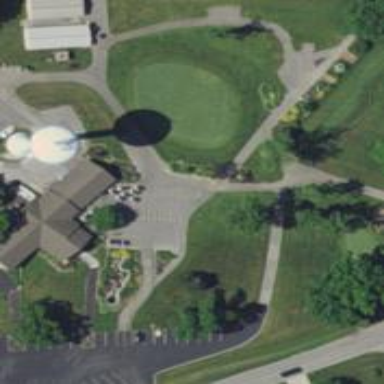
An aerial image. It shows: Golf cartpath that is also road path.